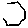
Label: hexagon